Interaction volume radius: 5 \u00c5
Interaction volume height: 20 \u00c5
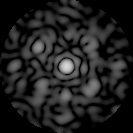
Disorder parameter: 0.602